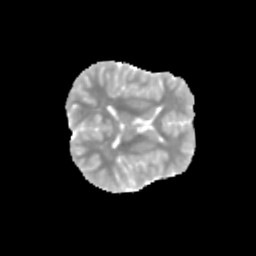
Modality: MD
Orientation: axial
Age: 10
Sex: female
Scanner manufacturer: siemens
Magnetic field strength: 3 T
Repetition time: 3.8 s
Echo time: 0.07 s